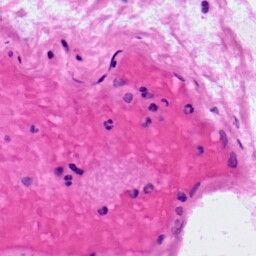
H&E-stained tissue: LymphNode